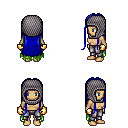
a pixel art fantasy rpg character, female body template, human, tanned skin, green tattered cape, metal pants, blue extra-long hairstyle, chain hood, gold gloves, four views (front, back, left, right), 2x2 character sprite sheet, small pixel art, hard edges, no anti-aliasing